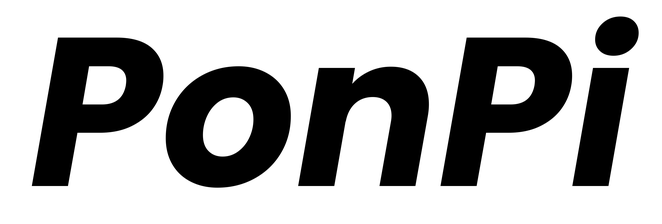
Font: Poppins-BoldItalic